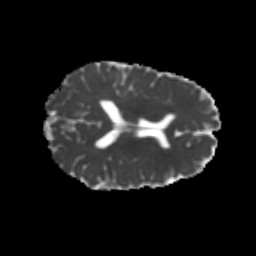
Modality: MD
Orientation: axial
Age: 22
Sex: female
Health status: healthy
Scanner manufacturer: philips
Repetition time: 7.386 s
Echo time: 0.08599 s